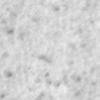
Label: no_change